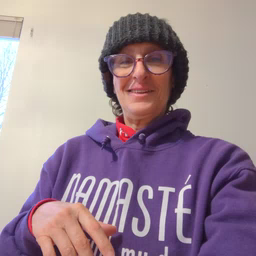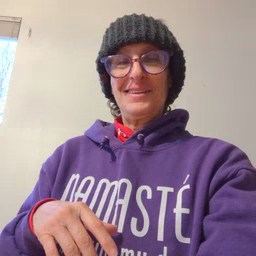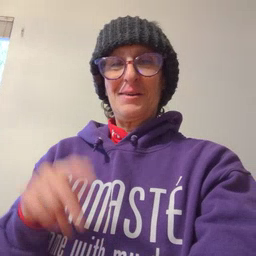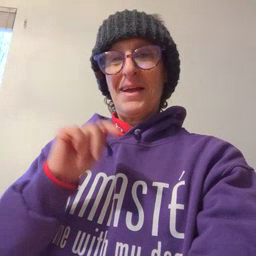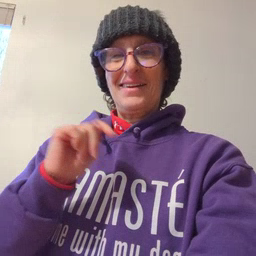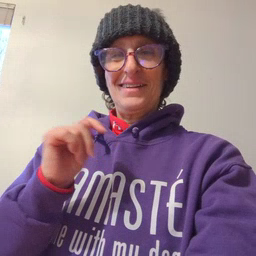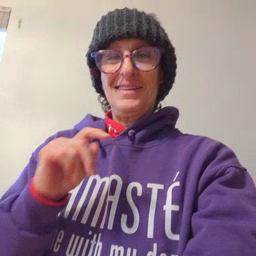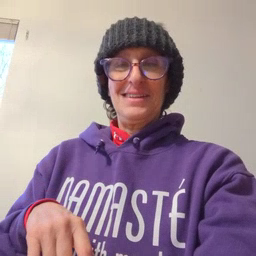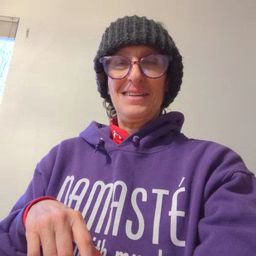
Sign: potty